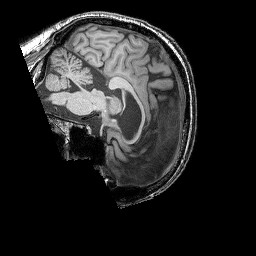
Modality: T1w
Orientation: sagittal
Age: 64
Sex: male
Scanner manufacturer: siemens
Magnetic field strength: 3 T
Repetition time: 2.25 s
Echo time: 0.00411 s